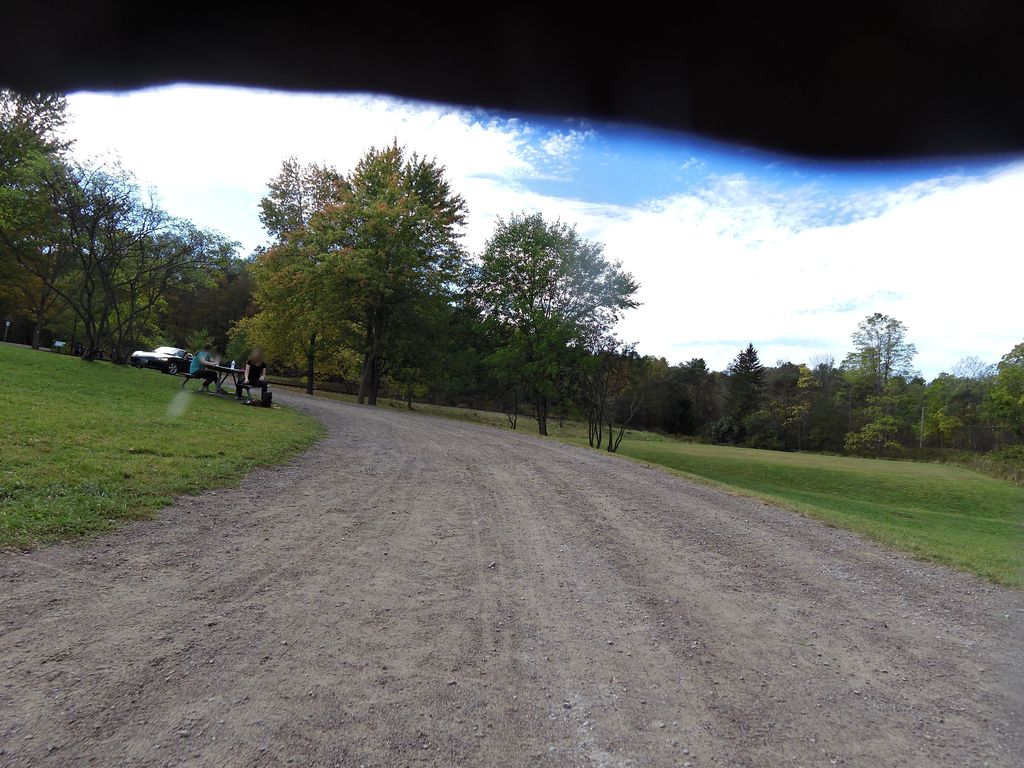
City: hamilton